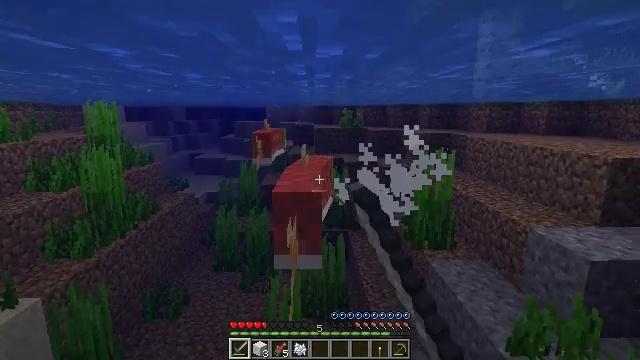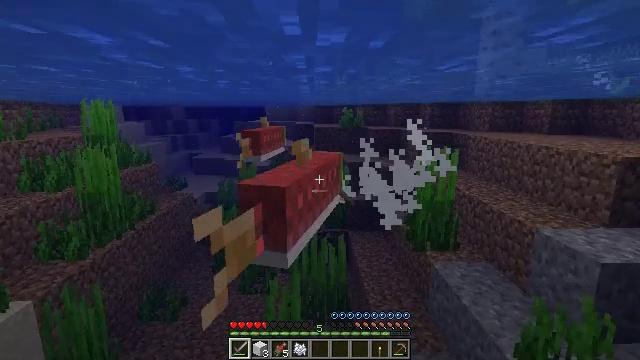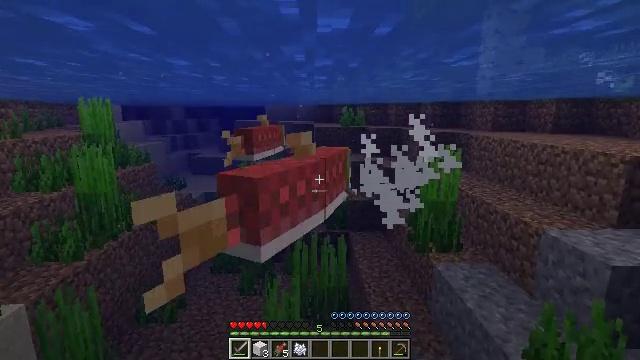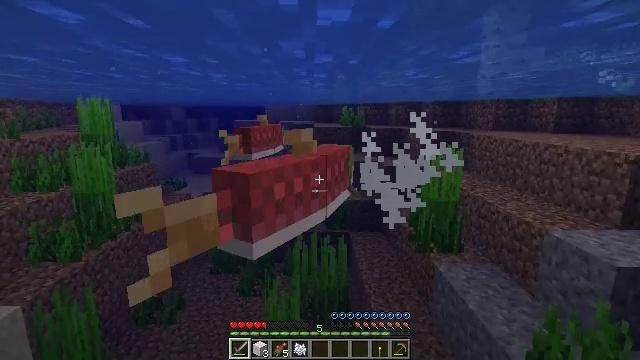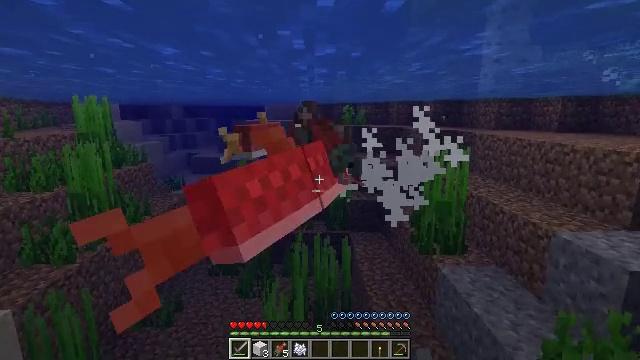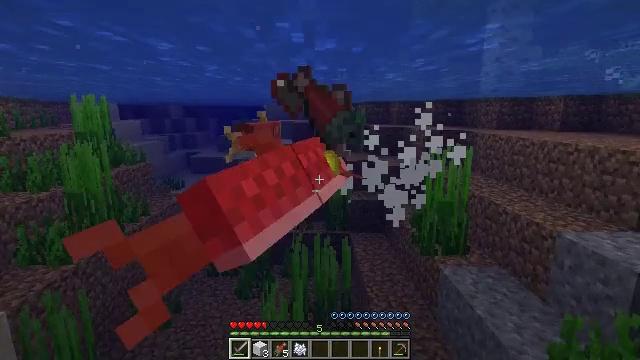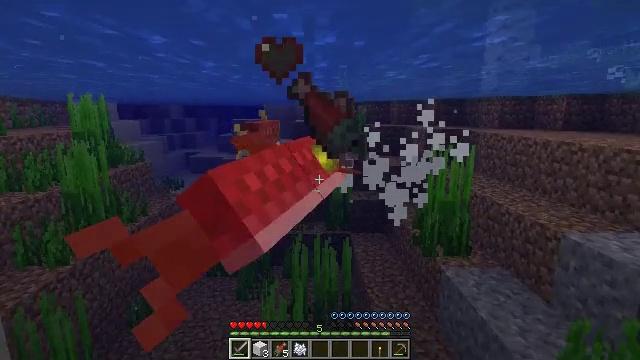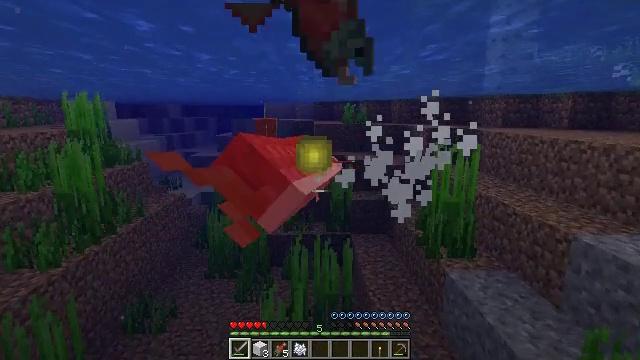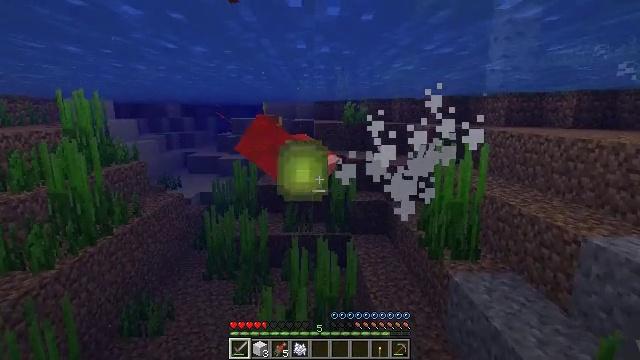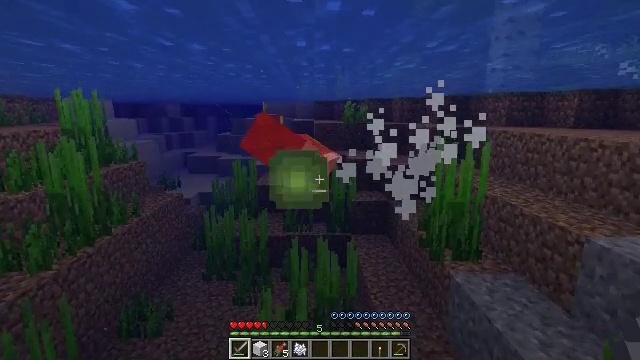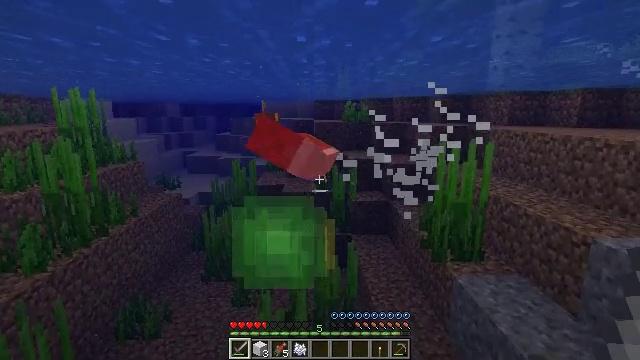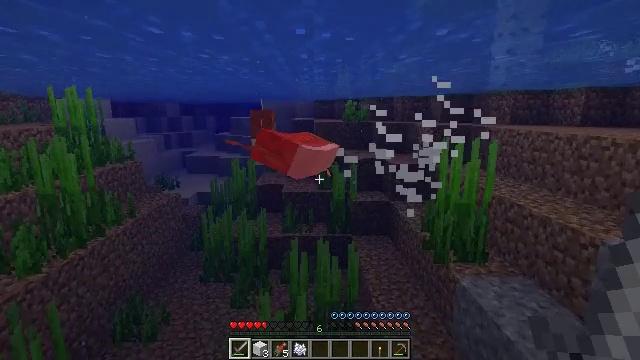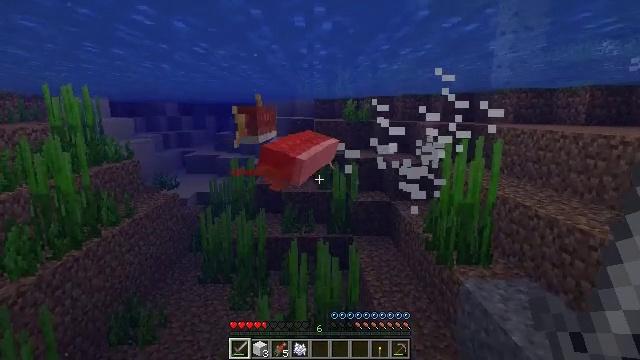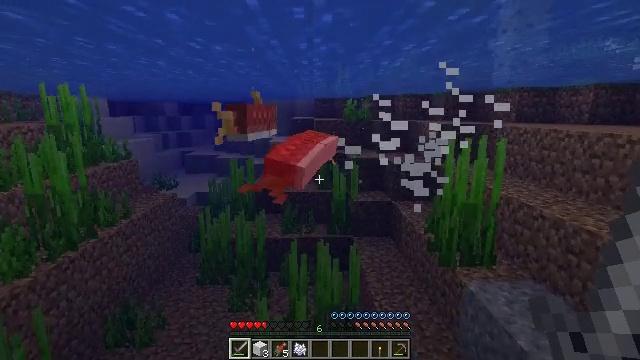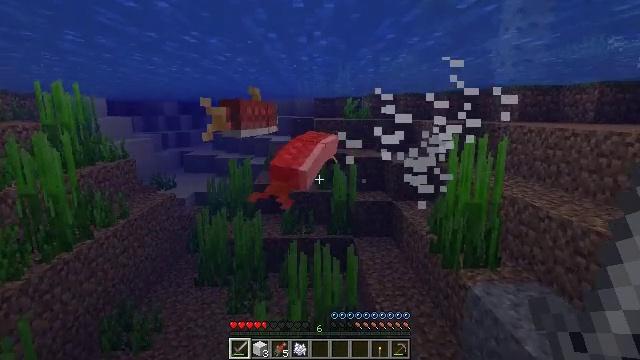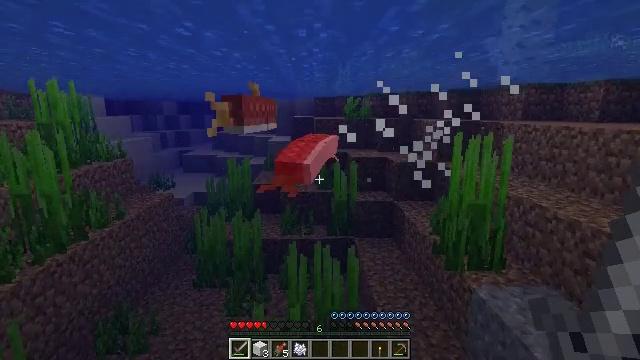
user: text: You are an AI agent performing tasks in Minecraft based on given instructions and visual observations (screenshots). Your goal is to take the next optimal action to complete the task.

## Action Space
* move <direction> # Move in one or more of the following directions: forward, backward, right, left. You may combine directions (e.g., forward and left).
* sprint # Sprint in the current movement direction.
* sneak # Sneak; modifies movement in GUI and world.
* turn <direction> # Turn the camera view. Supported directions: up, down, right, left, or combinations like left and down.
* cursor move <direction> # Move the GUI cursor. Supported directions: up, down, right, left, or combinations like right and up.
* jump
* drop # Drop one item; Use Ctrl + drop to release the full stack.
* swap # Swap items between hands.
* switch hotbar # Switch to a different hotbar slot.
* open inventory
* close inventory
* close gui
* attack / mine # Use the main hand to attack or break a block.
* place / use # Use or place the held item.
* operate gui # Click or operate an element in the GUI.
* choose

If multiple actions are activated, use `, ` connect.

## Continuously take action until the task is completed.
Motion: motion action
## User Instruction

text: Kill the salmon.
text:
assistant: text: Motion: move forward, attack / mine
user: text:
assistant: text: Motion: move forward
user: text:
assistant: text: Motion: move forward
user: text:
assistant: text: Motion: move forward
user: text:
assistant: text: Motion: move forward
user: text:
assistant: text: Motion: move forward
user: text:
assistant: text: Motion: move forward
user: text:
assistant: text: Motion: move forward
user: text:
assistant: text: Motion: move forward
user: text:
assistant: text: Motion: move forward
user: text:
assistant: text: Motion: move forward
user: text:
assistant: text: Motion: move forward
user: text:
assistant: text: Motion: move forward
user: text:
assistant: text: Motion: move forward
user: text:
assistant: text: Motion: move forward
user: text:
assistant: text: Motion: move forward, jump
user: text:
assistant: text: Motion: move forward, jump
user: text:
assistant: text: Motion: move forward, jump
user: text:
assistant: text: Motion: move forward, jump
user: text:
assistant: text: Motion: move forward, jump
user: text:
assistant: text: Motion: move forward
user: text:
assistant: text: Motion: move forward, turn left
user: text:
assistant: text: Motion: move forward, turn left
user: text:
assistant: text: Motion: move forward, turn left
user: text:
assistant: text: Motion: move forward
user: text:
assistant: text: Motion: move forward
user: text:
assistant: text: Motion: move forward
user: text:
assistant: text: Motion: move forward
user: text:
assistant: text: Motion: move forward
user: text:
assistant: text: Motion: move forward